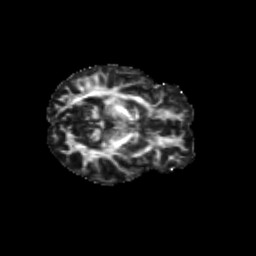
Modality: FA
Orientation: axial
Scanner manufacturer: siemens
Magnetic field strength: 3 T
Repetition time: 9.2 s
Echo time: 0.084 s